Question: I'm converting a BGR image to YCrCb and saving it in the disk; however, the output images are gray, how can I save the images to disk with color?
Here is just an example of how my code looks like:
'''
Mat img = imread("...");
Mat img2;
cvtColor(img, img2, CV_BGR2YCrCb);
vector<Mat> planes;
split(imgColorConverted, planes);
imwrite(".../planes1.jpg", planes[0]);
imwrite(".../planes2.jpg", planes[1]);
imwrite(".../planes3.jpg", planes[2]);
'''
When I open the saved images, it is gray. Is it possible to save the images as the following example that I found on Wikipedia (<URL>?:
Thank you!

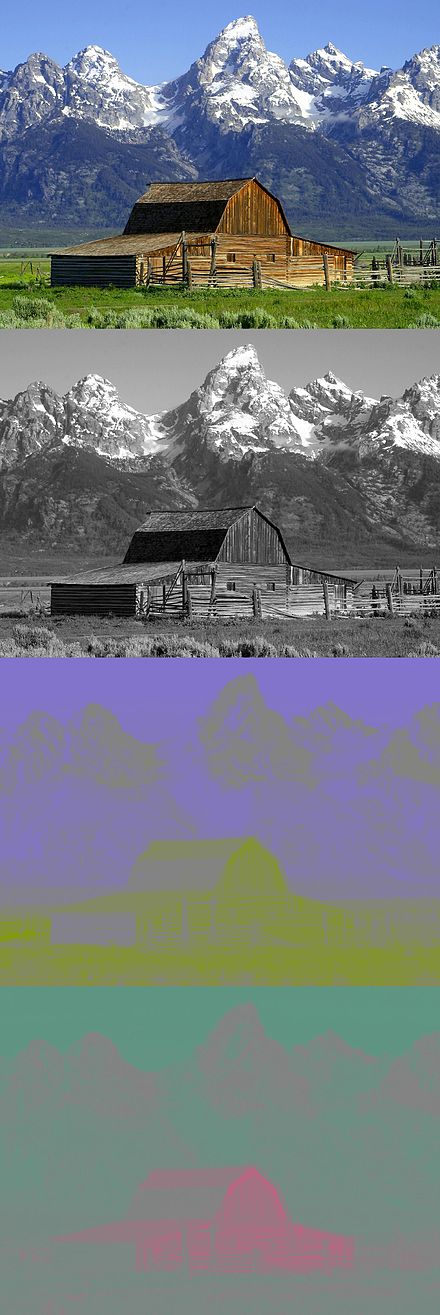
Answer: In you case, you save 1 channel pictures, so it's gray. In fact, what you should do is:
'''
Mat img = imread("...");
Mat img2;
cvtColor(img, img2, CV_BGR2YCrCb);
vector<Mat> planes;
split(imgColorConverted, planes);
Mat* planes2 = new Mat[3];
Mat emptyMat(planes[0].size(), planes[0].type(), Scalar(0));
Mat Cr, Cb;
imwrite(".../planes1.jpg", planes[0]);
// Set Cr channel on R channel
planes2[0] = emptyMat;
planes2[1] = emptyMat;
planes2[2] = planes[1];
merge(planes2, 3, Cr);
imwrite(".../planes2.jpg", Cr);
// Set Cb channel on B channel
planes2[0] = planes[2];
planes2[1] = emptyMat;
planes2[2] = emptyMat;
merge(planes2, 3, Cb);
imwrite(".../planes3.jpg", Cb);
'''